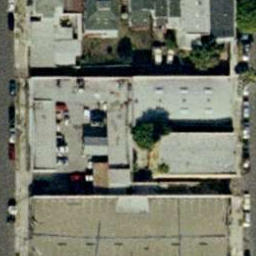
Label: buildings